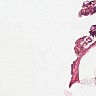
Metastatic tissue present: no